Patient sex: M
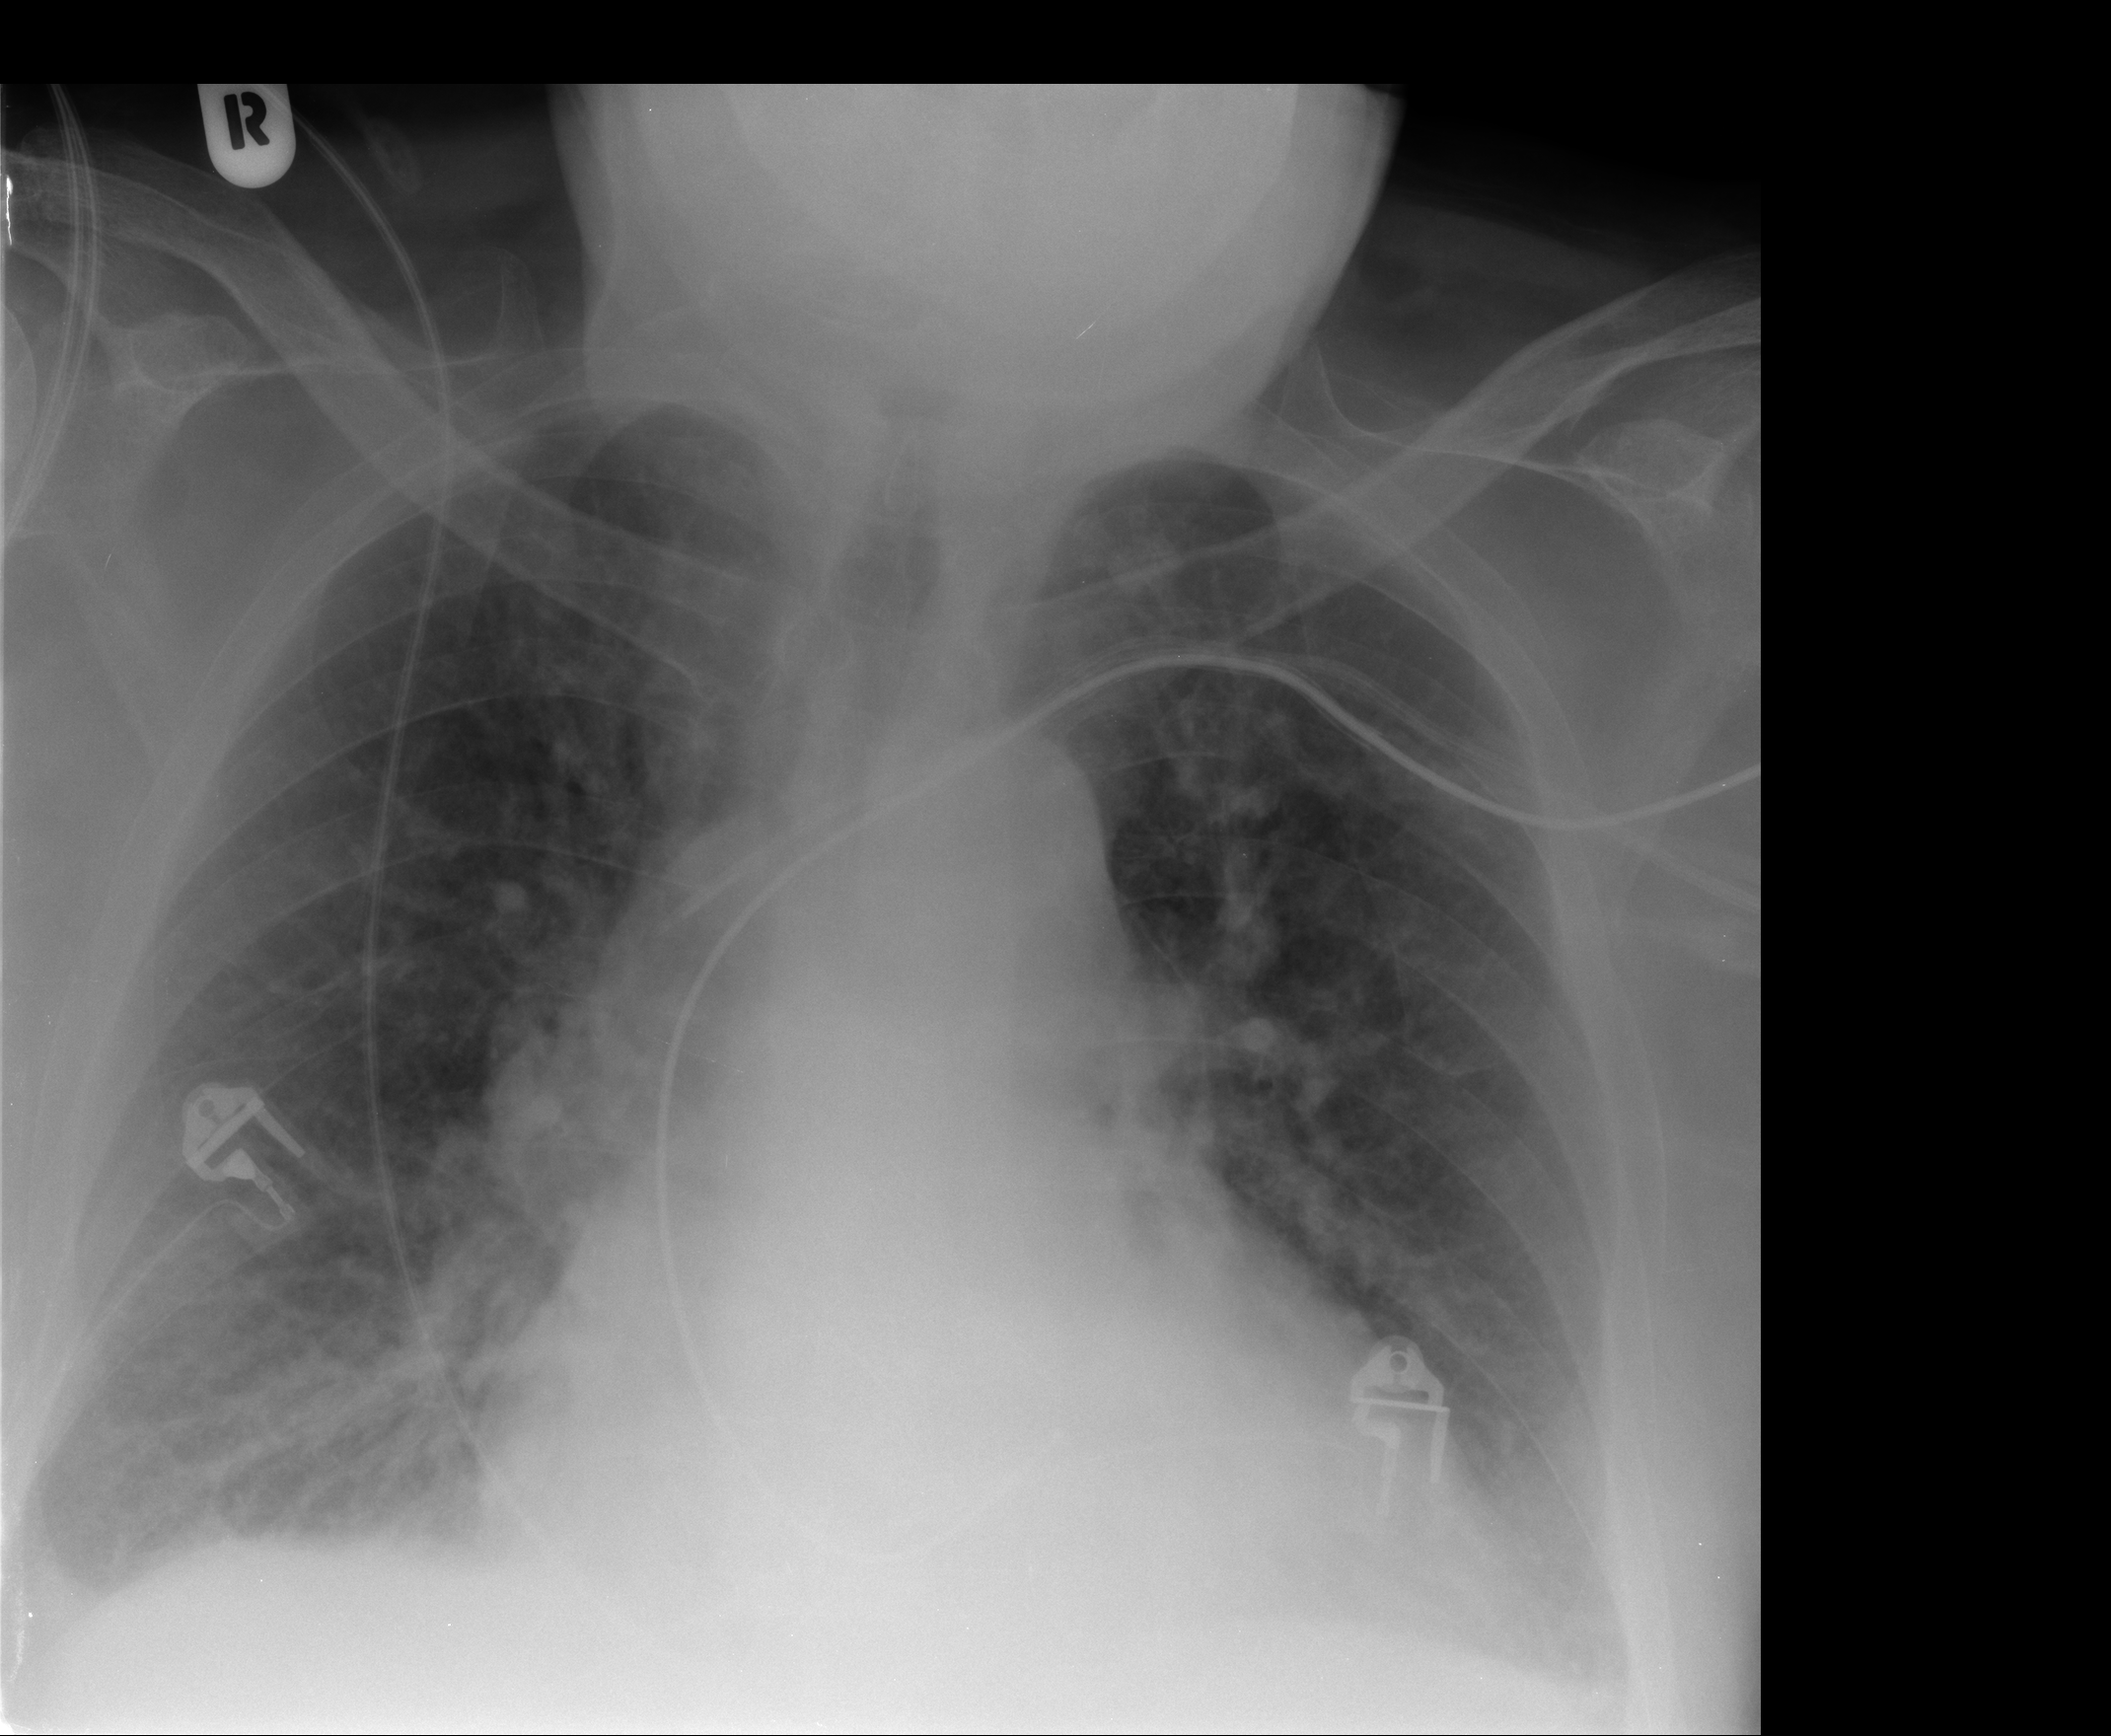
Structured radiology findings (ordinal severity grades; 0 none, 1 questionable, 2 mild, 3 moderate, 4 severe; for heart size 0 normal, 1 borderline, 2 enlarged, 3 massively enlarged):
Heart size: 2
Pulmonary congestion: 3
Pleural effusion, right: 0
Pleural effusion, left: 0
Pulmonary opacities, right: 3
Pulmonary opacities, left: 3
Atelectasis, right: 1
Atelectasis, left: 1